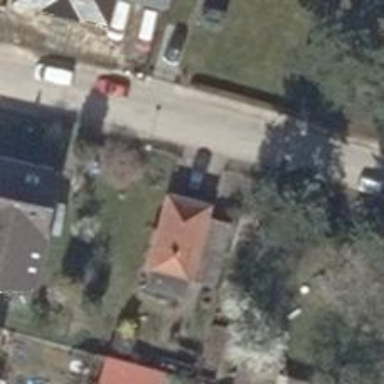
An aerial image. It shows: Driveway.